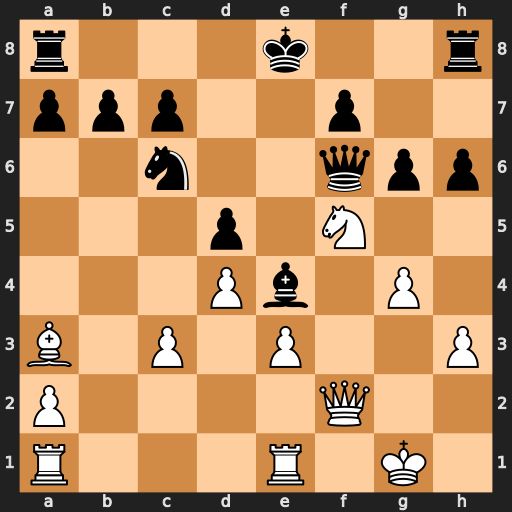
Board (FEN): r3k2r/ppp2p2/2n2qpp/3p1N2/3Pb1P1/B1P1P2P/P4Q2/R3R1K1
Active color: w
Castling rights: kq
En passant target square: -
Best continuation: Nd6+ Qxd6 Bxd6